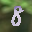
Label: 8